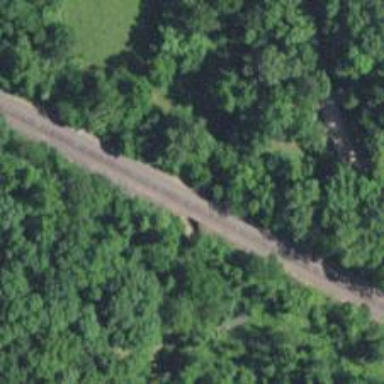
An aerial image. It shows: Railway track.